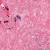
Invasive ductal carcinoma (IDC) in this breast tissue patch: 0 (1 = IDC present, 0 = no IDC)